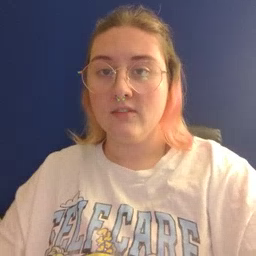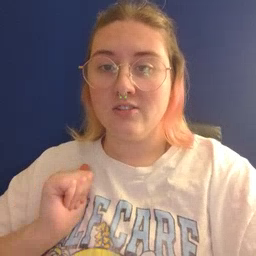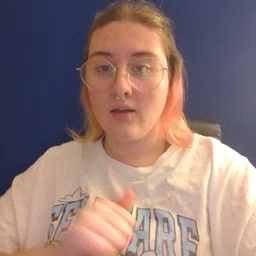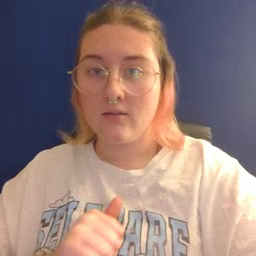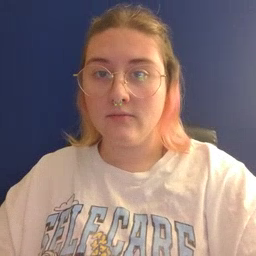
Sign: jacket